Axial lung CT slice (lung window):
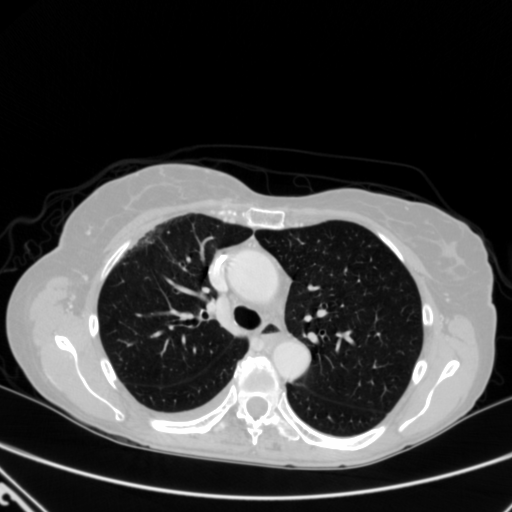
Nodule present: no